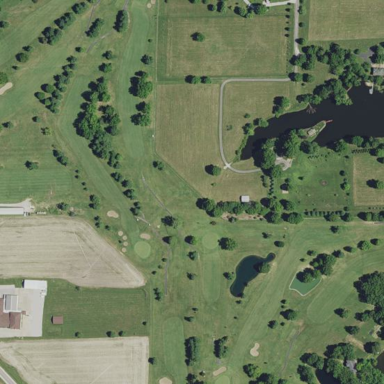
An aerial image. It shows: Golf course.